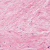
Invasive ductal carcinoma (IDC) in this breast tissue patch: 0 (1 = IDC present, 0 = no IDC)